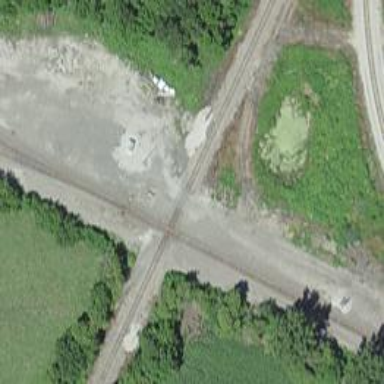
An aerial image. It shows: Railway crossing.